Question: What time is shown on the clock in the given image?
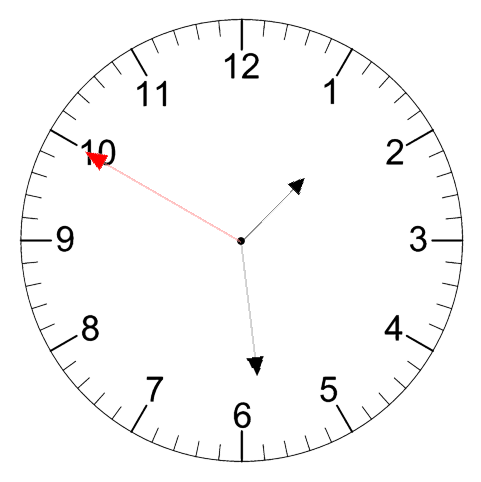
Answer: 01:28:50